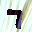
Label: 7